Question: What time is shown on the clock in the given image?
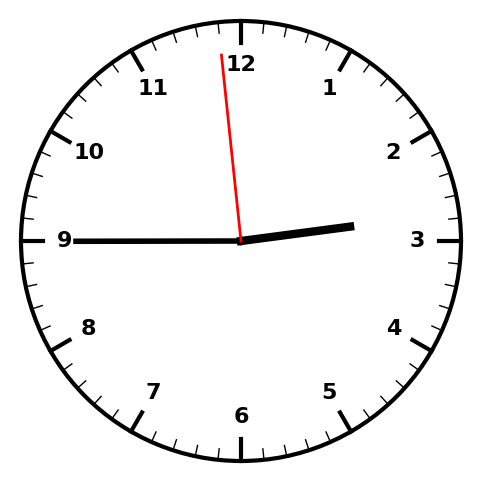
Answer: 02:44:59